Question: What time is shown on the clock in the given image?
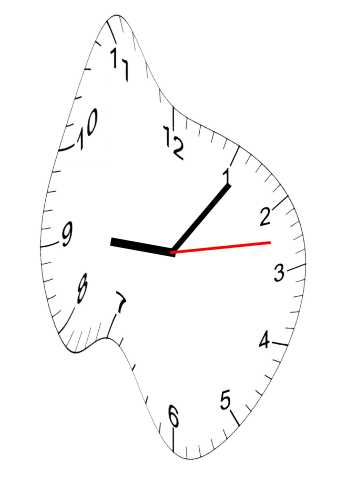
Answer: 09:06:13